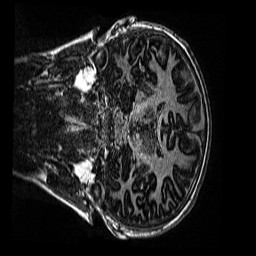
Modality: MP2RAGE
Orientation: coronal
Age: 11
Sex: male
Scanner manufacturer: siemens
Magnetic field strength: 3 T
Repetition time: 4 s
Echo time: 0.00299 s